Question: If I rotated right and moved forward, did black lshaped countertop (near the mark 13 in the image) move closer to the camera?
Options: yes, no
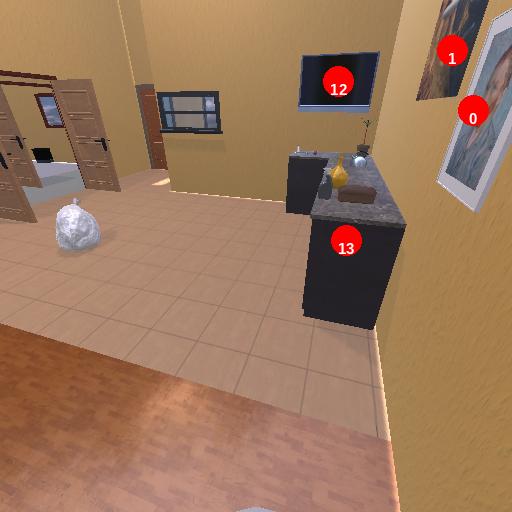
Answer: yes